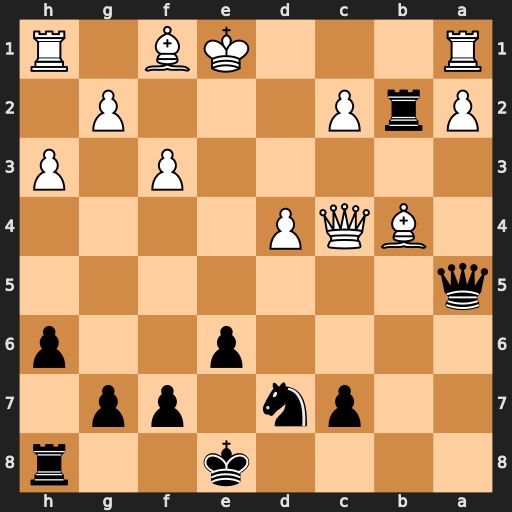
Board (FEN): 4k2r/2pn1pp1/4p2p/q7/1BQP4/5P1P/PrP3P1/R3KB1R
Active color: b
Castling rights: KQk
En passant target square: -
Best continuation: Rxb4 Qc3 Rb1+ Kd2 Qxc3+ Kxc3 Rxa1